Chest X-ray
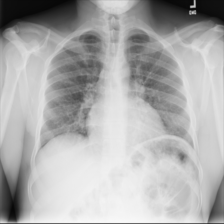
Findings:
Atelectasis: negative
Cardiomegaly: negative
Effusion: negative
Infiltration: negative
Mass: negative
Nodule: negative
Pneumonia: negative
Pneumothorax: negative
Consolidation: negative
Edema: negative
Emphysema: negative
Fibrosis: negative
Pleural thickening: negative
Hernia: negative